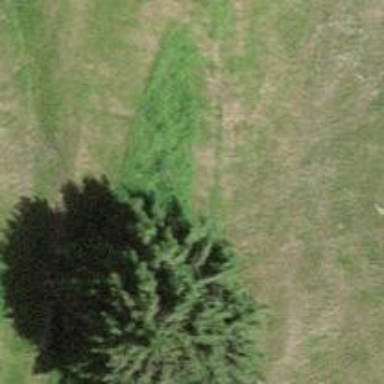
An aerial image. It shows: Single tag "natural: tree."